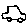
Label: car